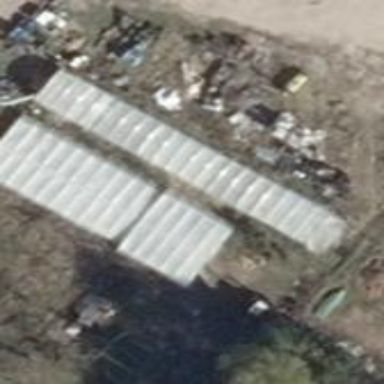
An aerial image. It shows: Greenhouse.